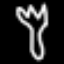
Label: fork